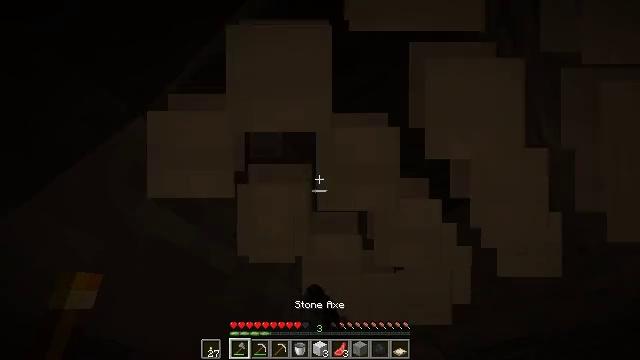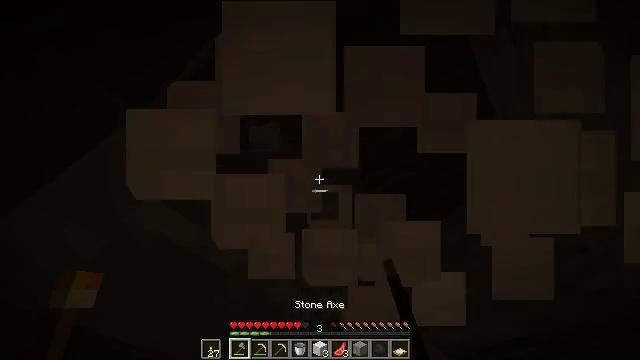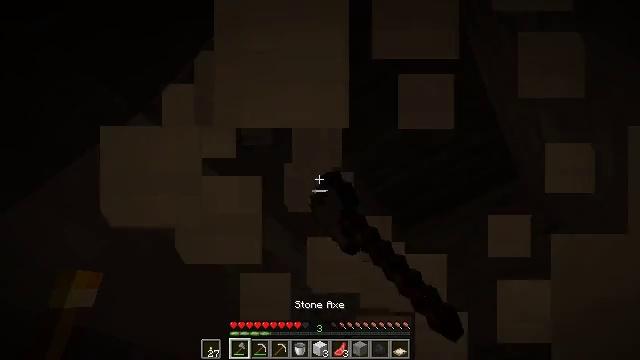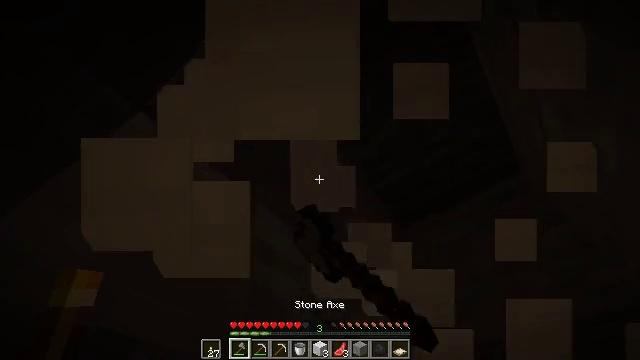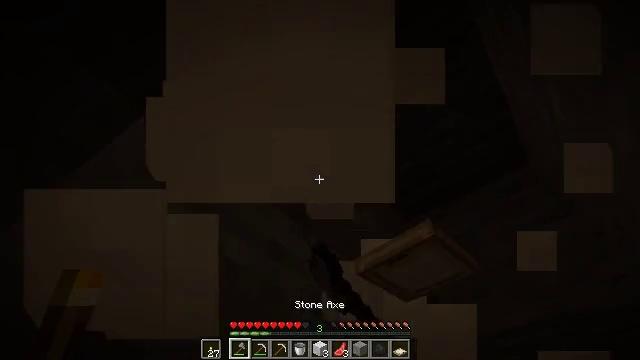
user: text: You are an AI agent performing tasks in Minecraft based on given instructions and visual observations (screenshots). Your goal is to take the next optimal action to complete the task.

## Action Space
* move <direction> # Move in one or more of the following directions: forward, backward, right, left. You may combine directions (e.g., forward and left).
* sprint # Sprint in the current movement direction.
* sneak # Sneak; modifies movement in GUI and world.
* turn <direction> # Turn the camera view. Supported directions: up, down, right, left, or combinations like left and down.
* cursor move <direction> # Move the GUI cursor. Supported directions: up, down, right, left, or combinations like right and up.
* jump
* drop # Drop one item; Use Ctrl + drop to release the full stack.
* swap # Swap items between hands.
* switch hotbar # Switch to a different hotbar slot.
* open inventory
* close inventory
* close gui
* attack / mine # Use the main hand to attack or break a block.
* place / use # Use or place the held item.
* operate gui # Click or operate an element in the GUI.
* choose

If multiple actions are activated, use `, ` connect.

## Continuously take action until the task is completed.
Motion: motion action
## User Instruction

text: Mine the birch trapdoor from existing structures.
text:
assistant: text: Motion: attack / mine
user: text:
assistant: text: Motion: attack / mine
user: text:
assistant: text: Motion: attack / mine
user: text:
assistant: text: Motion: turn left, attack / mine
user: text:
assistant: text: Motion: attack / mine